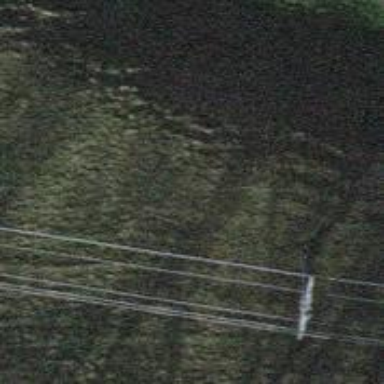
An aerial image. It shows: Concrete power pole.